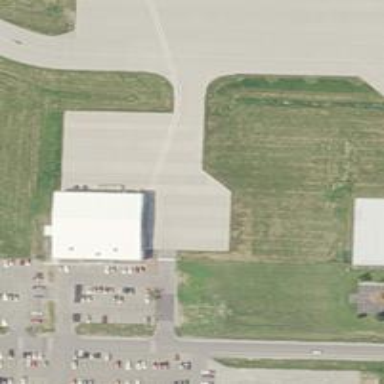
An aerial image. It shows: Apron at the airport.